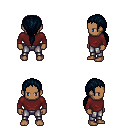
a pixel art fantasy rpg character, male body template, human, dark skin, maroon long-sleeve shirt, metal pants, raven ponytail hairstyle, four views (front, back, left, right), 2x2 character sprite sheet, small pixel art, hard edges, no anti-aliasing